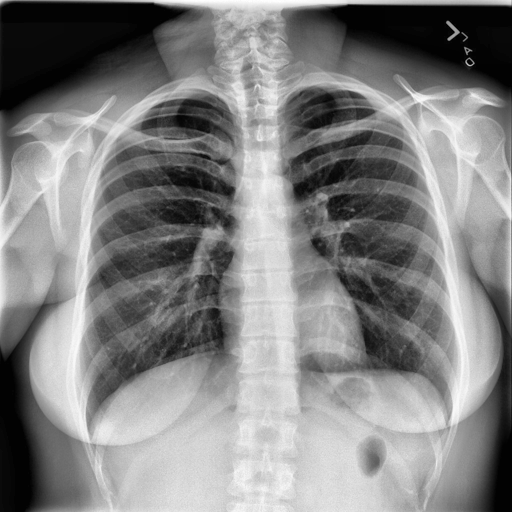
Finding: NORMAL